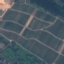
Land use / land cover class: PermanentCrop